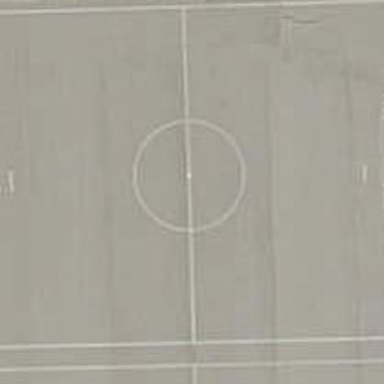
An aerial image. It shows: Soccer pitch designated for leisure and sports activities.